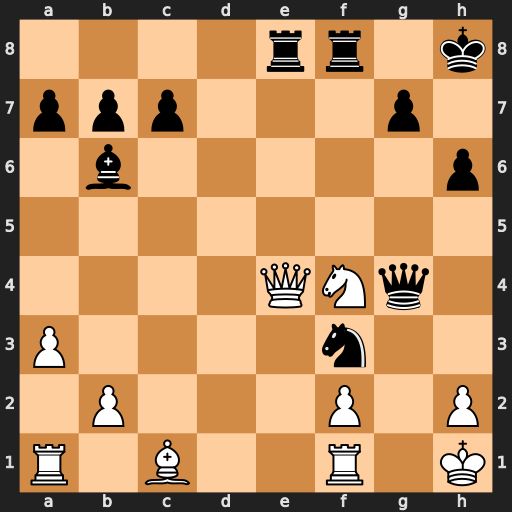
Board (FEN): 4rr1k/ppp3p1/1b5p/8/4QNq1/P4n2/1P3P1P/R1B2R1K
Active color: w
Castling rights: -
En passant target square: -
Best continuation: Ng6+ Qxg6 Qxg6